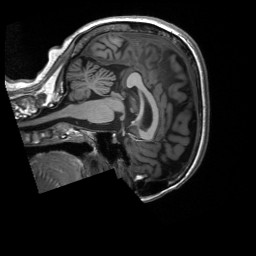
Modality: T1w
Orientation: sagittal
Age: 59
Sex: female
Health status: ill
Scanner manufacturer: siemens
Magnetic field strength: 3 T
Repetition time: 2.3 s
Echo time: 0.00201 s